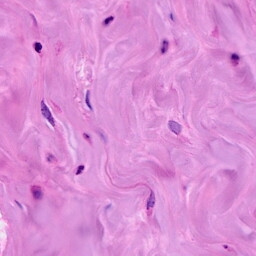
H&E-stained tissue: Breast